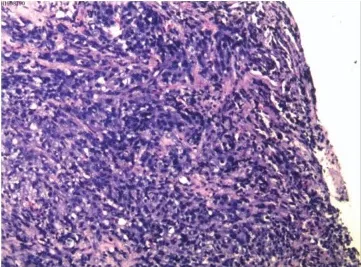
Pathological and 90-gene expression assay results of case 2. (A) The pathological results showed diffuse proliferation of spindle cells, atypical epithelioid cells in a sheet-like distribution, and necrosis and bone formation were seen. Immunohistochemical staining confirmed CK, LCK, Hep (focally), Urop3 nucleus as positive.
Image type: pathology (immunostaining)